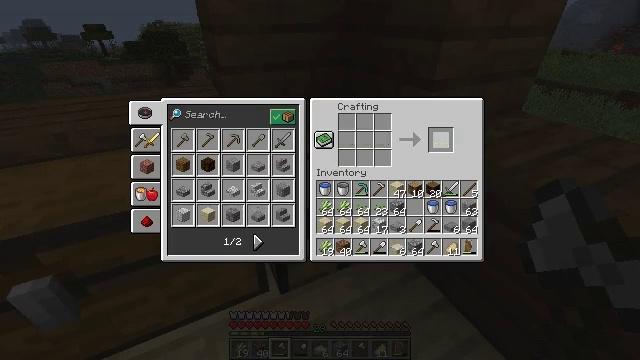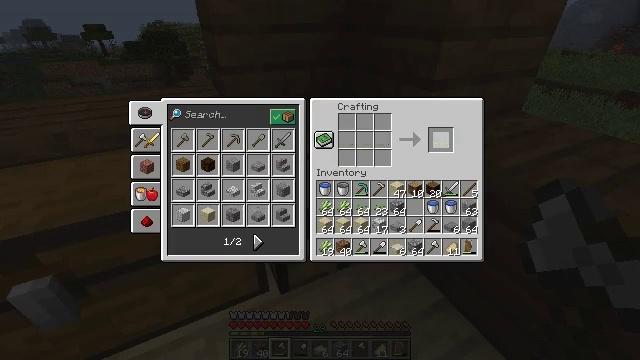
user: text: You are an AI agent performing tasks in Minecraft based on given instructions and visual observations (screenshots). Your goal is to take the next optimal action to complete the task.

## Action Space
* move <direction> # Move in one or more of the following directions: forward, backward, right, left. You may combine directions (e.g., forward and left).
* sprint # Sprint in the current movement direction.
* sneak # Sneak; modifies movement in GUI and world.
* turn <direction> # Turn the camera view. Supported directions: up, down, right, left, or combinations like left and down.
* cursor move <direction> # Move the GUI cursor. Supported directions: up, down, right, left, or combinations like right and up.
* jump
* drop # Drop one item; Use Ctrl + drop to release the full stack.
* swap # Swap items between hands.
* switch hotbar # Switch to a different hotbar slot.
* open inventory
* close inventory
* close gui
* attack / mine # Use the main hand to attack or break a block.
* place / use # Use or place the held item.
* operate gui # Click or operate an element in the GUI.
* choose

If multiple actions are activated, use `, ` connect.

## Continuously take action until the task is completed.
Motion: motion action
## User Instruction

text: Craft a sandstone slab.
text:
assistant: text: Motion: no_op
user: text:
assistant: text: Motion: no_op